Question: In my datagridview, there is one cell that contains quite a few rows of text:

If you notice in the image, the scrollbar is all the way at the bottom, but if you look closely at the 'Text' cell, there is text that isn't completely displayed. I am using this code (below) to autoformat the rows in the grid:
'''
// Autoformat of cells.
this.dataGridView1.AutoSizeRowsMode = DataGridViewAutoSizeRowsMode.AllCells;
'''
What else can I try so that all the text is visible in the cell?
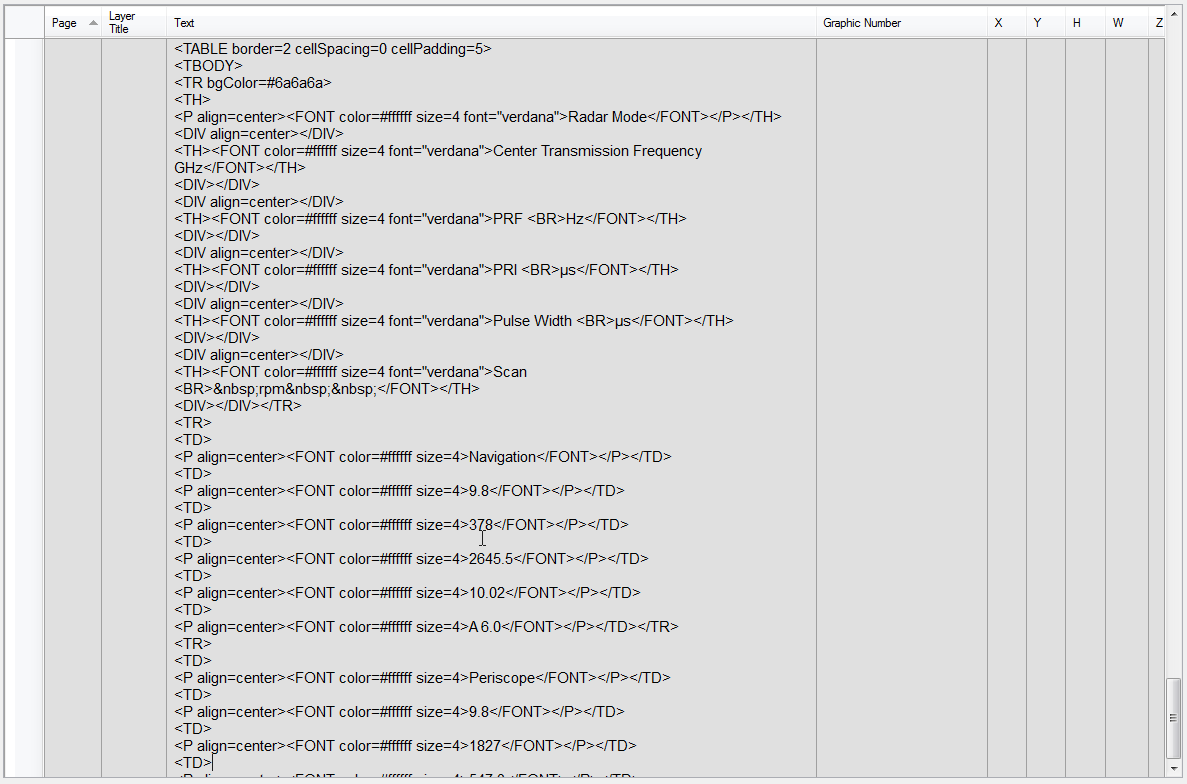
Answer: On your image, we can see that the scroll bar is relative to the form and not to the datagridview.
Modify the 'Dock' property of the 'DataGridView' to 'DockStyle.Fill' to see the datagridview's scroll bar instead of the form one.